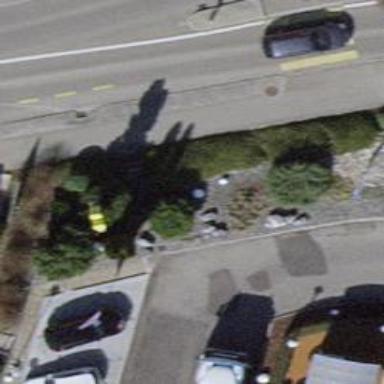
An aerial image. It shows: Road with steps.